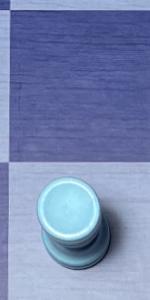
Label: Rook_White